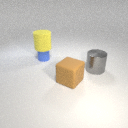
large brown rubber cube to the right of small blue rubber cylinder